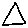
Label: triangle